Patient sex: M
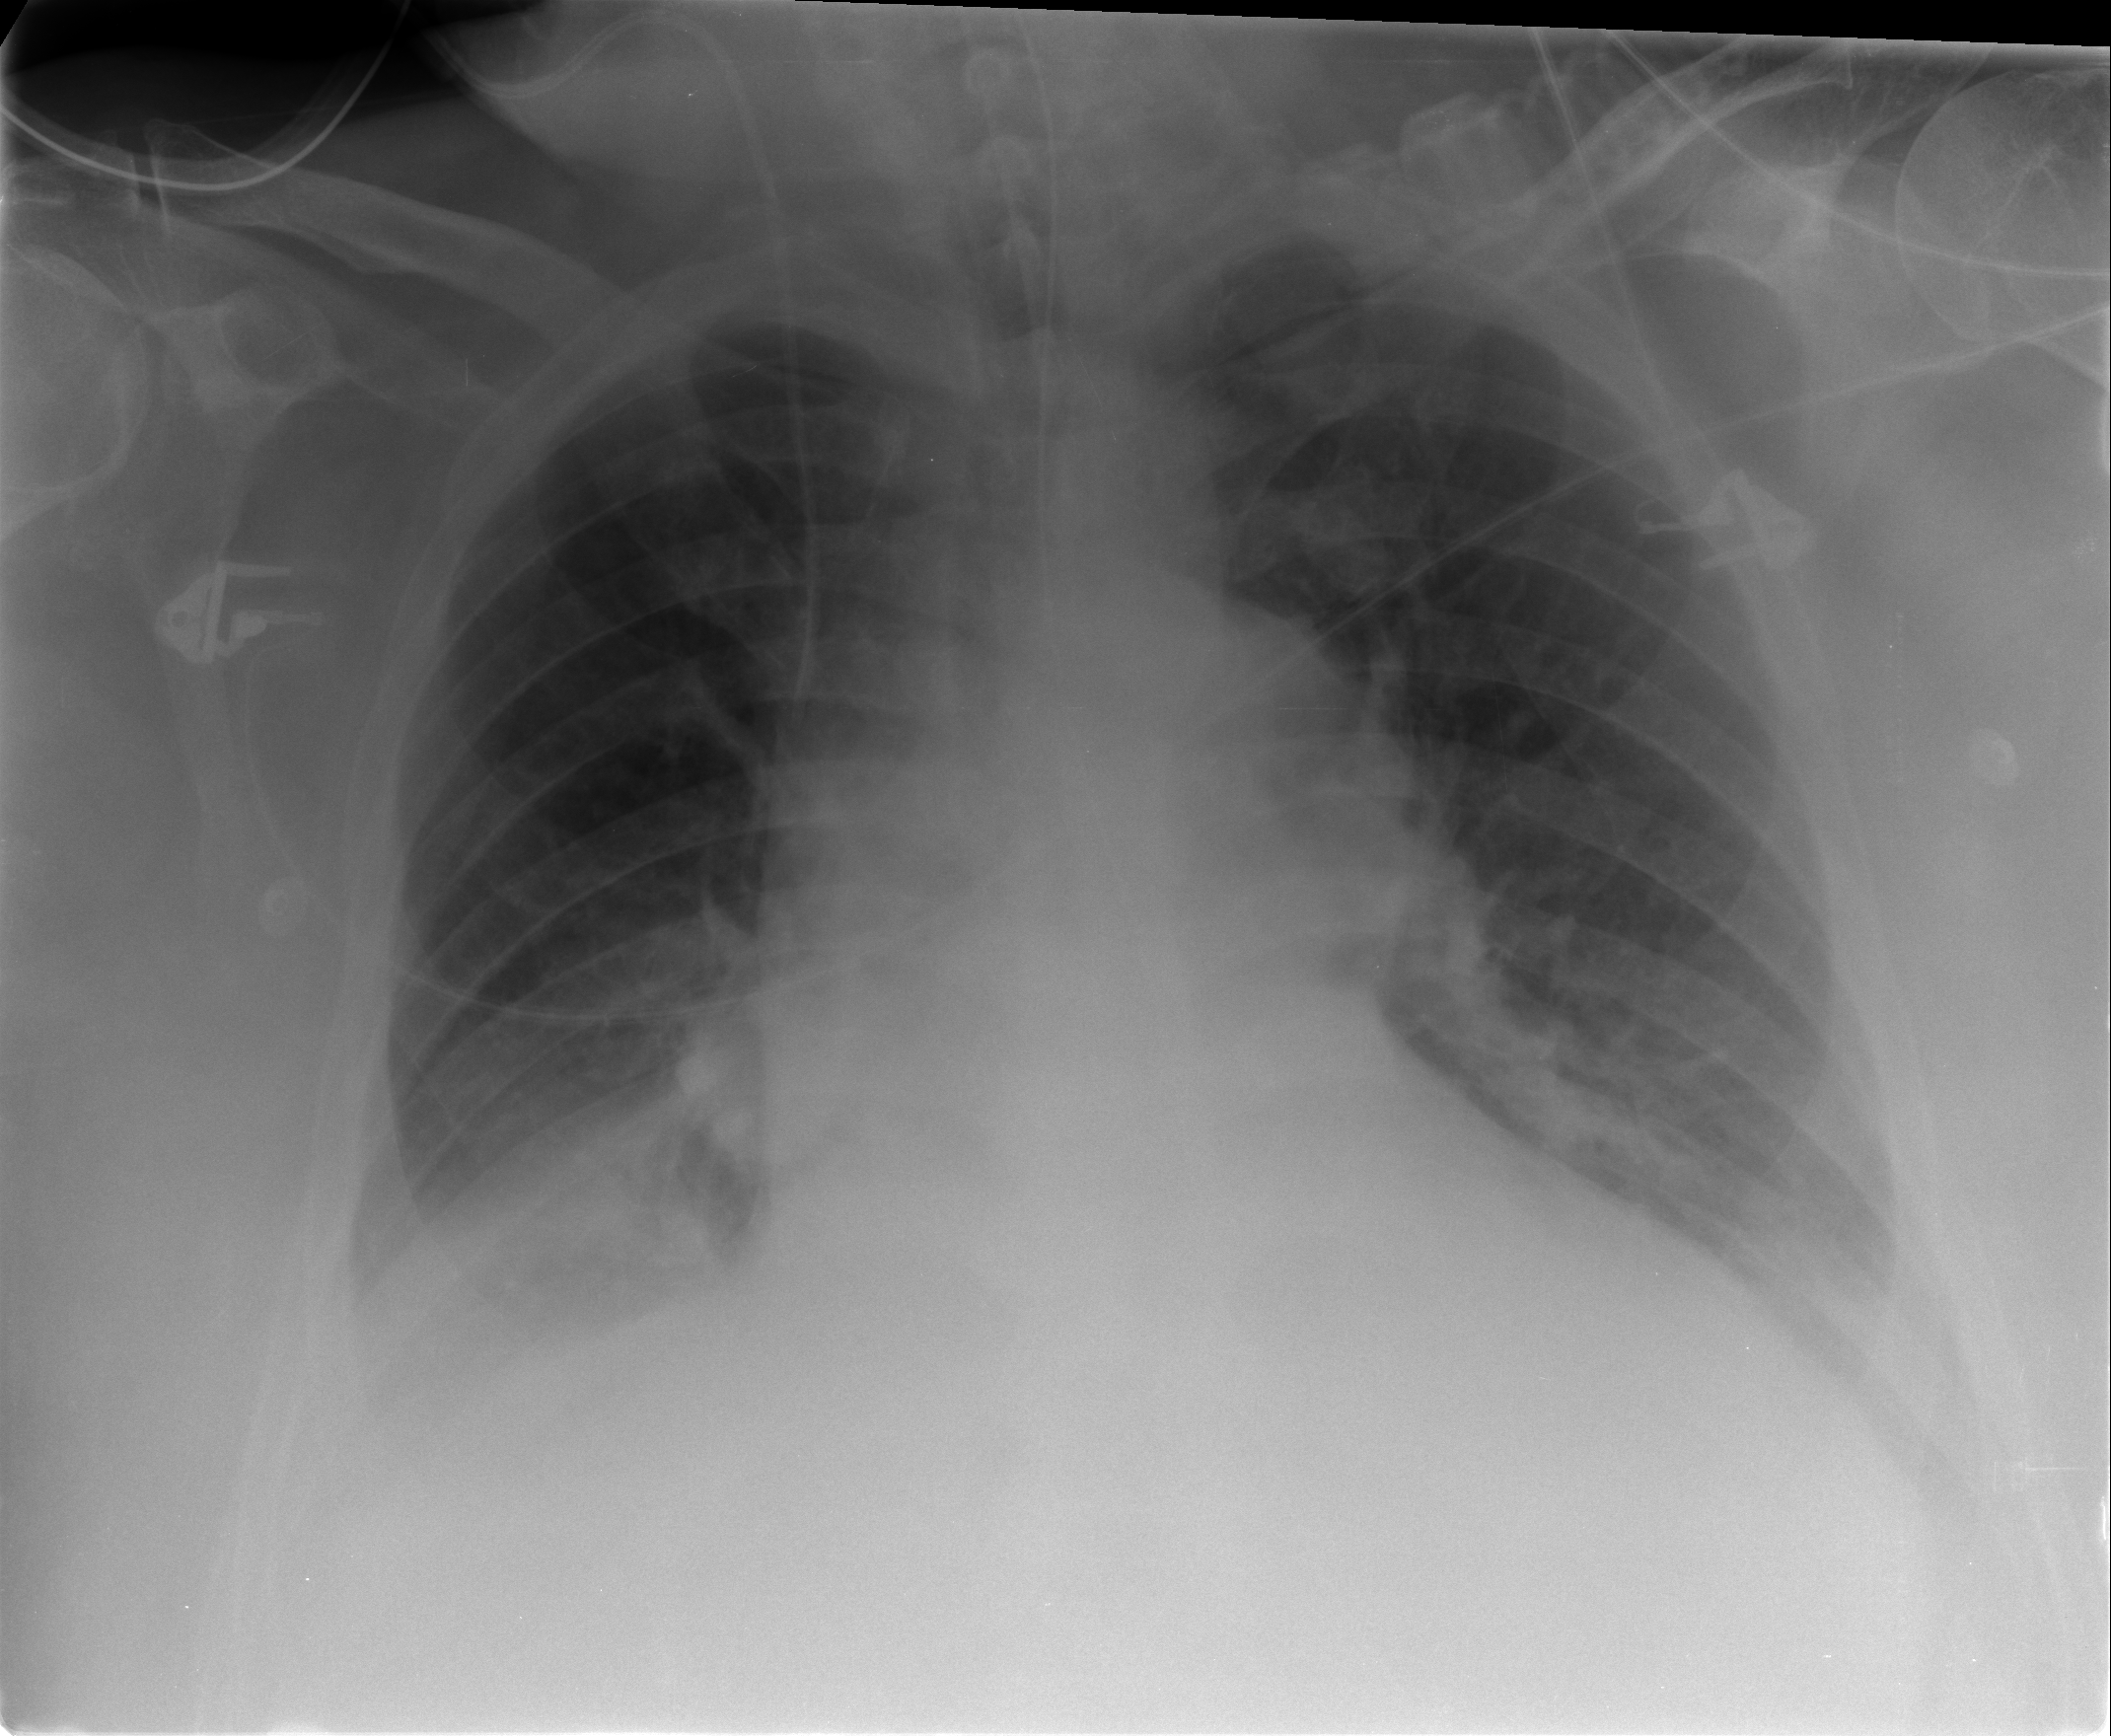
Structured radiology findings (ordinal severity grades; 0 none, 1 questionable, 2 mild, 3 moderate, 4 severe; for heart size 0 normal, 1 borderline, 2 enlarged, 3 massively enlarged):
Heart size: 2
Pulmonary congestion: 1
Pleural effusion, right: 2
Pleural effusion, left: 2
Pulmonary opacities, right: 1
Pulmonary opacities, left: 0
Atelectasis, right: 2
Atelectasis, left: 2